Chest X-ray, PA view. Patient: 66 years old, sex F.
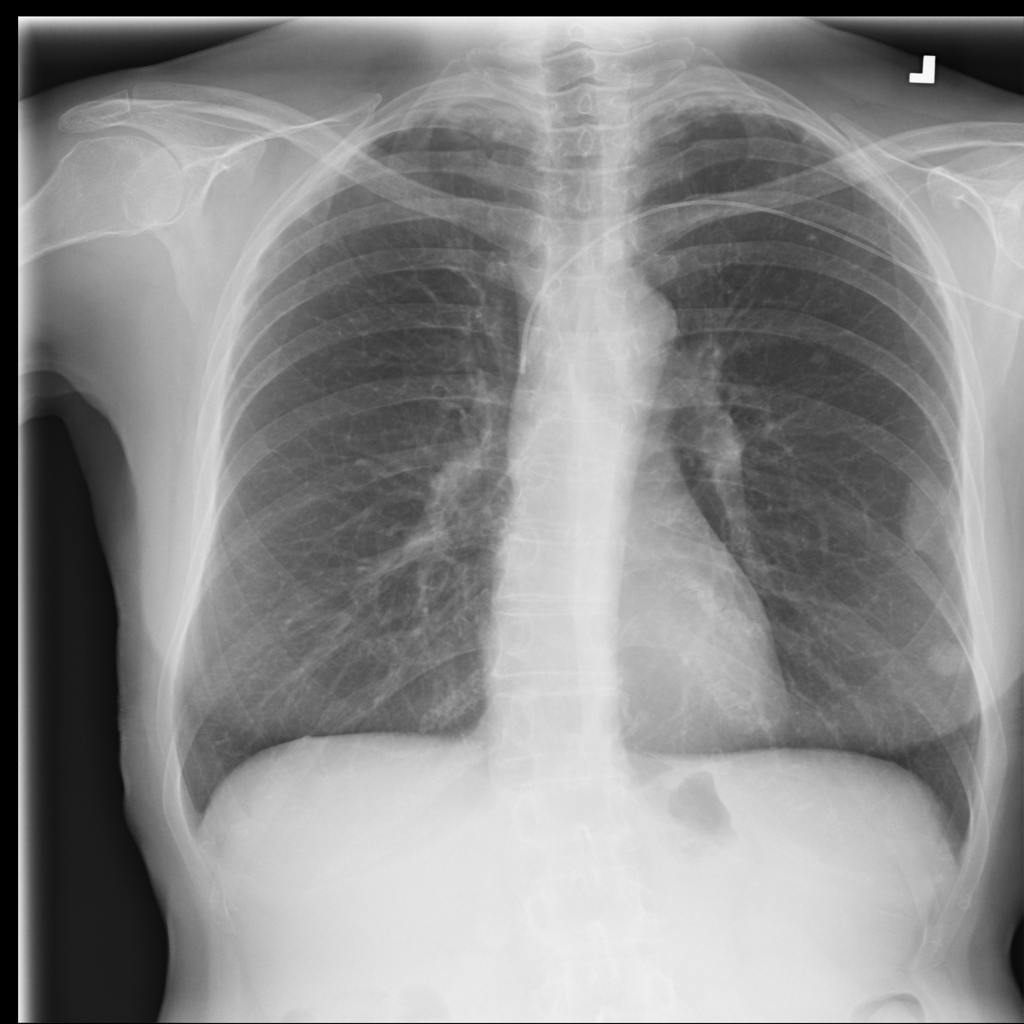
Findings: Nodule